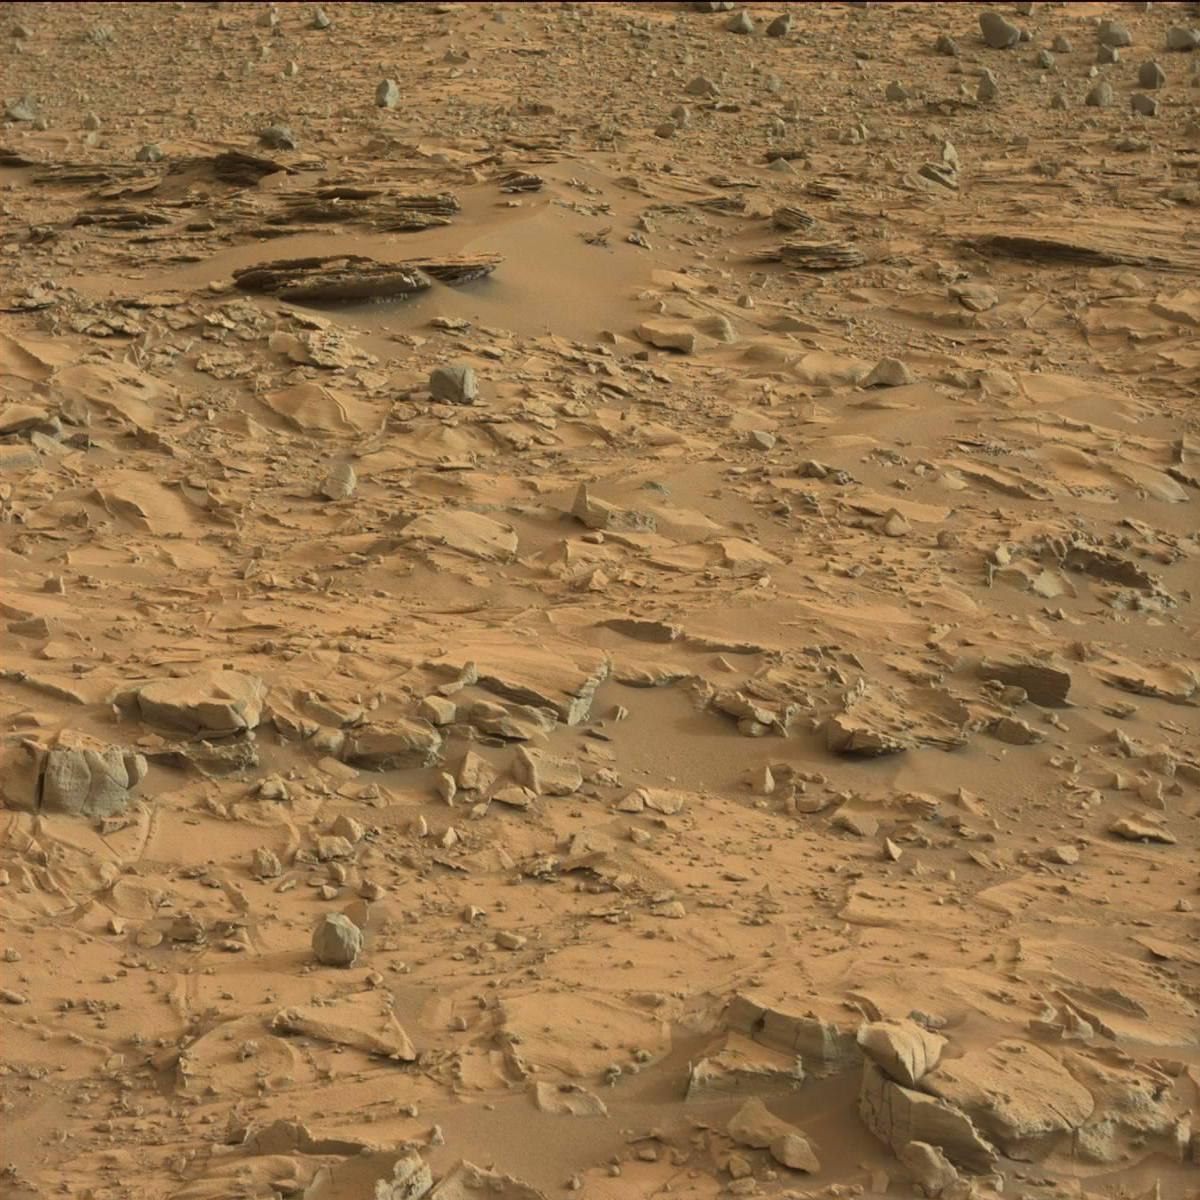
Terrain classes present: Bedrock, Sand / Soil